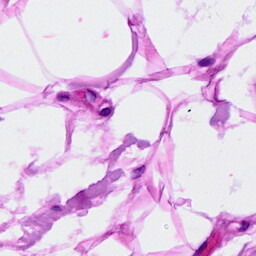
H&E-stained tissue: Breast